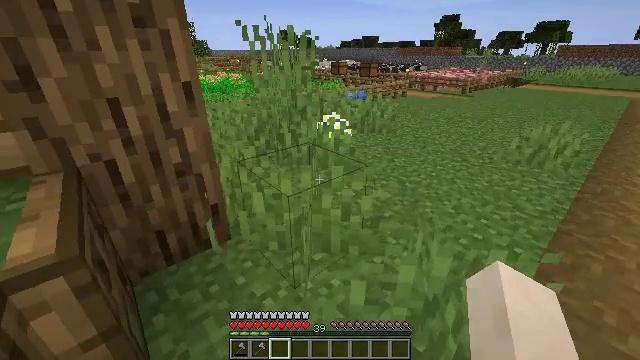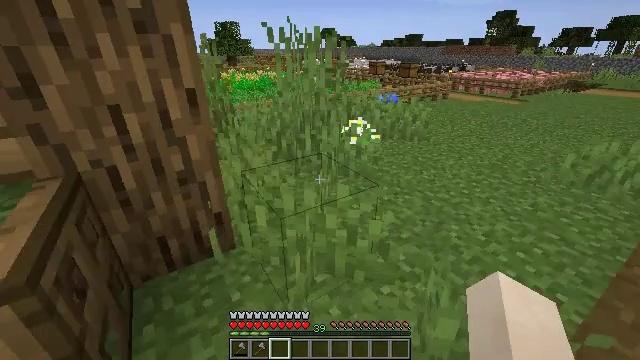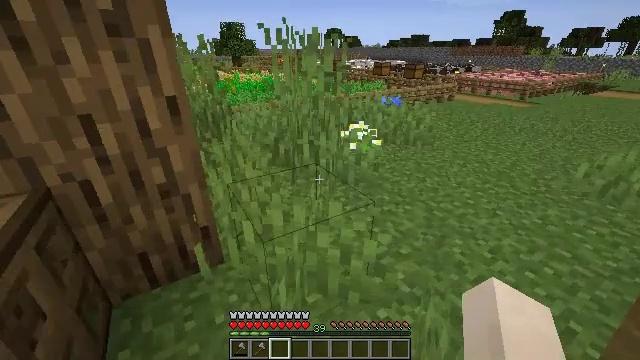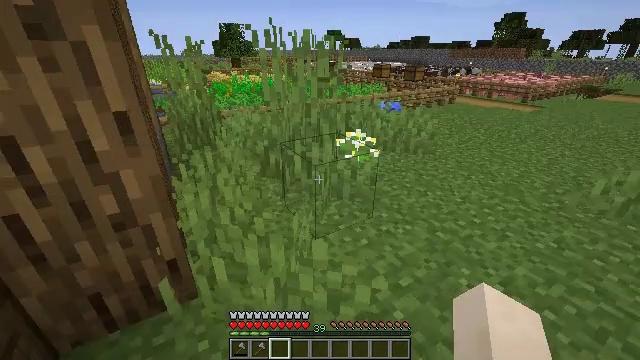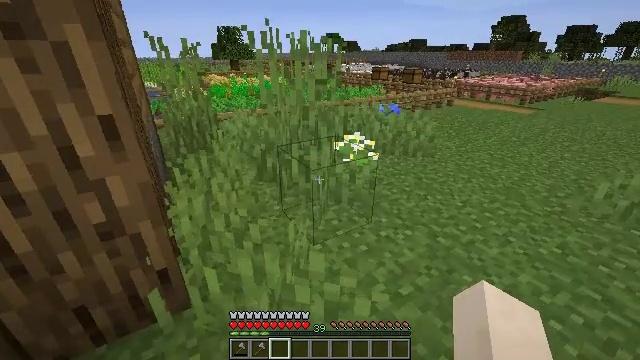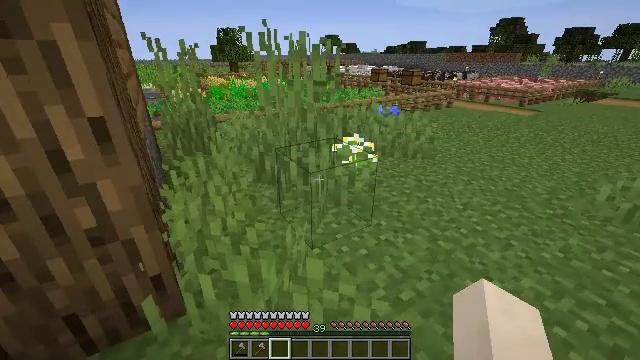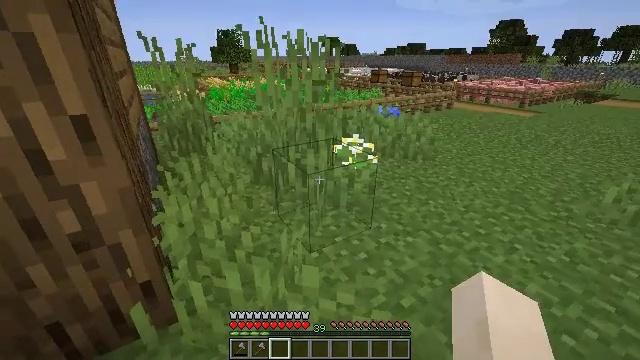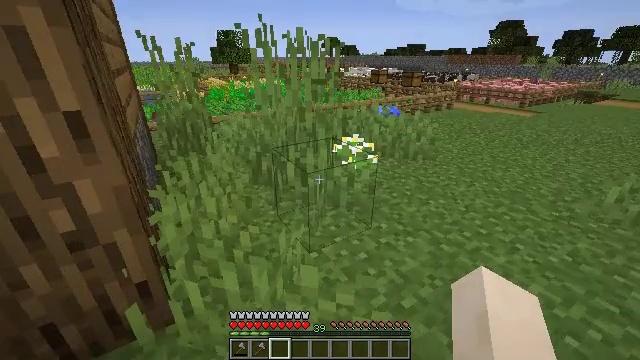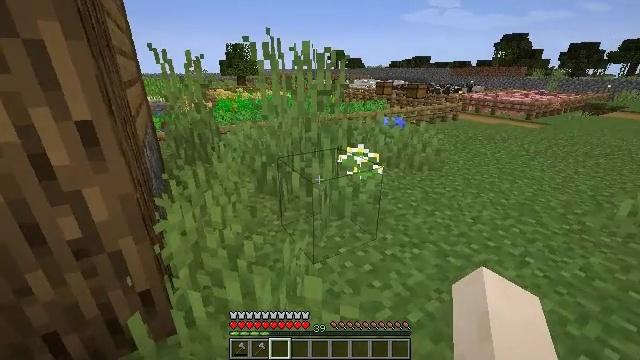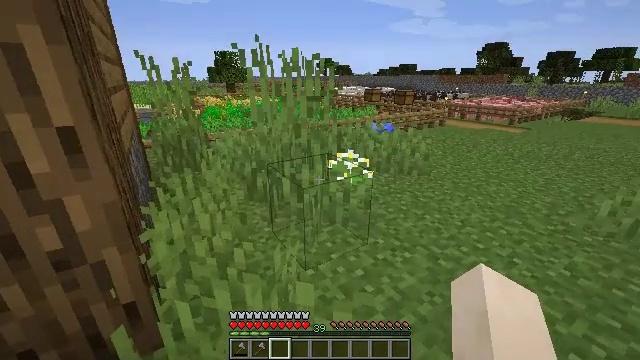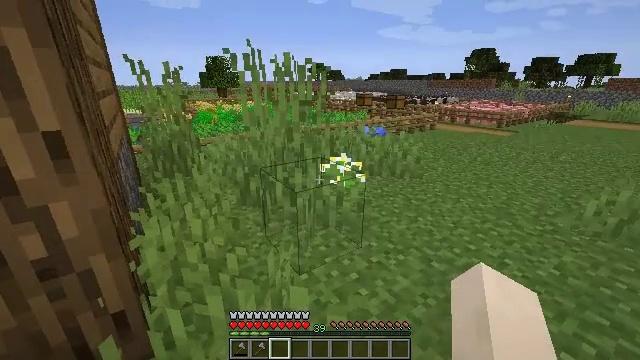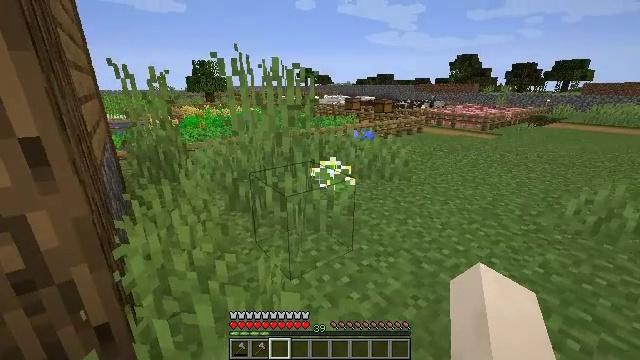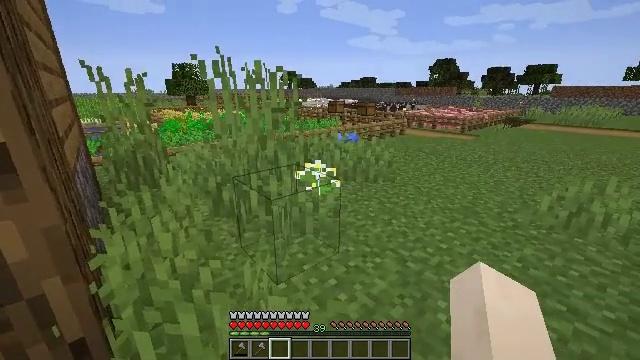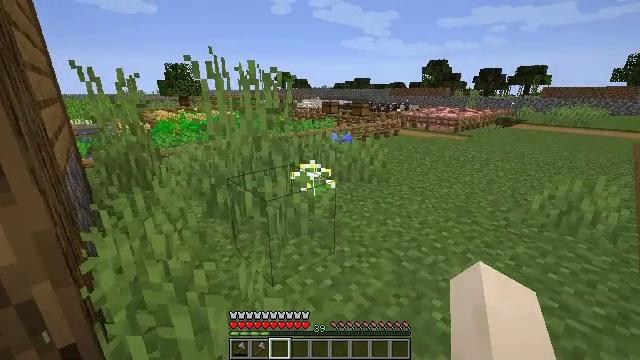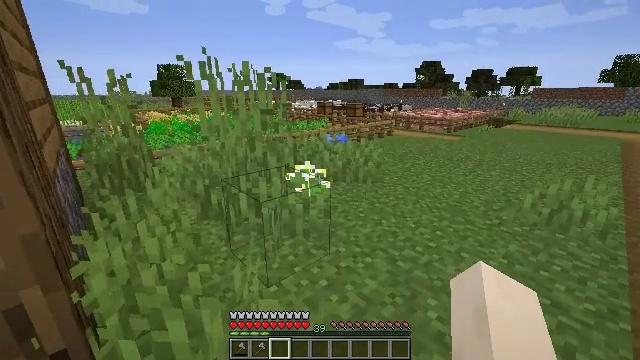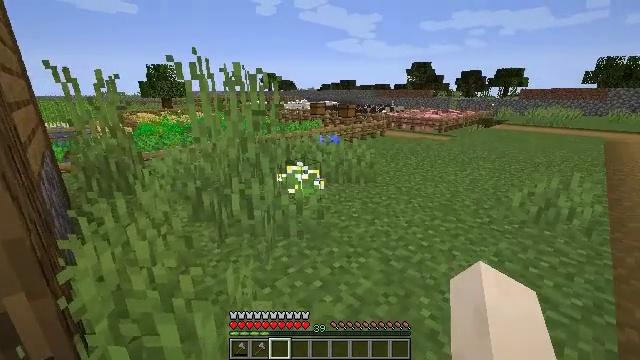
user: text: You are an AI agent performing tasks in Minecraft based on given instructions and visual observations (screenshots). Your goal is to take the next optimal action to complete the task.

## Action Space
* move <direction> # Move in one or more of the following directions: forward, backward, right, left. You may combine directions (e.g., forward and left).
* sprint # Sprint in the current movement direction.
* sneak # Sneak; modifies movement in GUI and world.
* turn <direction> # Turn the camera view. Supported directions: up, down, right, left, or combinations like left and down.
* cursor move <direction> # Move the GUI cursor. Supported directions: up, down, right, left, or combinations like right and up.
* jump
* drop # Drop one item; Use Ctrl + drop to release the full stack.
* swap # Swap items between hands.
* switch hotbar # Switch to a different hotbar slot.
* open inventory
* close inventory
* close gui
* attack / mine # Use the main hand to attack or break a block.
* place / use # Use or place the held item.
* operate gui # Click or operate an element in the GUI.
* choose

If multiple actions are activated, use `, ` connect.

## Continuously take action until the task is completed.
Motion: motion action
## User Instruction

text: Reclaim the oak fence gate by mining.
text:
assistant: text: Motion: move forward, turn left
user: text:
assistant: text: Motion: move forward, turn left
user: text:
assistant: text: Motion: move forward
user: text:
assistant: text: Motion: no_op
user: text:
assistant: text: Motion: no_op
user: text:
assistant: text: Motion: no_op
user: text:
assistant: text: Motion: no_op
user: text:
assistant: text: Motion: no_op
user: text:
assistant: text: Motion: turn right and up
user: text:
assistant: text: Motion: turn right
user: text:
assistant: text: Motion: turn right
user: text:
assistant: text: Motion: turn right
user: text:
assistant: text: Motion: turn right
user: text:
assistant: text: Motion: turn right
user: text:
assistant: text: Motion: turn right
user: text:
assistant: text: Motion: move forward
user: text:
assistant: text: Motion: move forward
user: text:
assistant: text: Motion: move forward
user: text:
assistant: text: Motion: move forward
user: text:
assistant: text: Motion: move forward
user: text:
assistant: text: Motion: move forward
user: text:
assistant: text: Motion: move forward
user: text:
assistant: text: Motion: move forward
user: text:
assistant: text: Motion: move forward
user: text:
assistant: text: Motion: move forward
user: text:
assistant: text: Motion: move forward
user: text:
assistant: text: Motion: move forward
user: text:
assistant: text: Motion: move forward
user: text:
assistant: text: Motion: move forward
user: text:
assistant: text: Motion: move forward